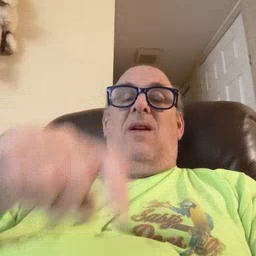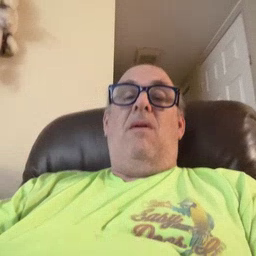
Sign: time